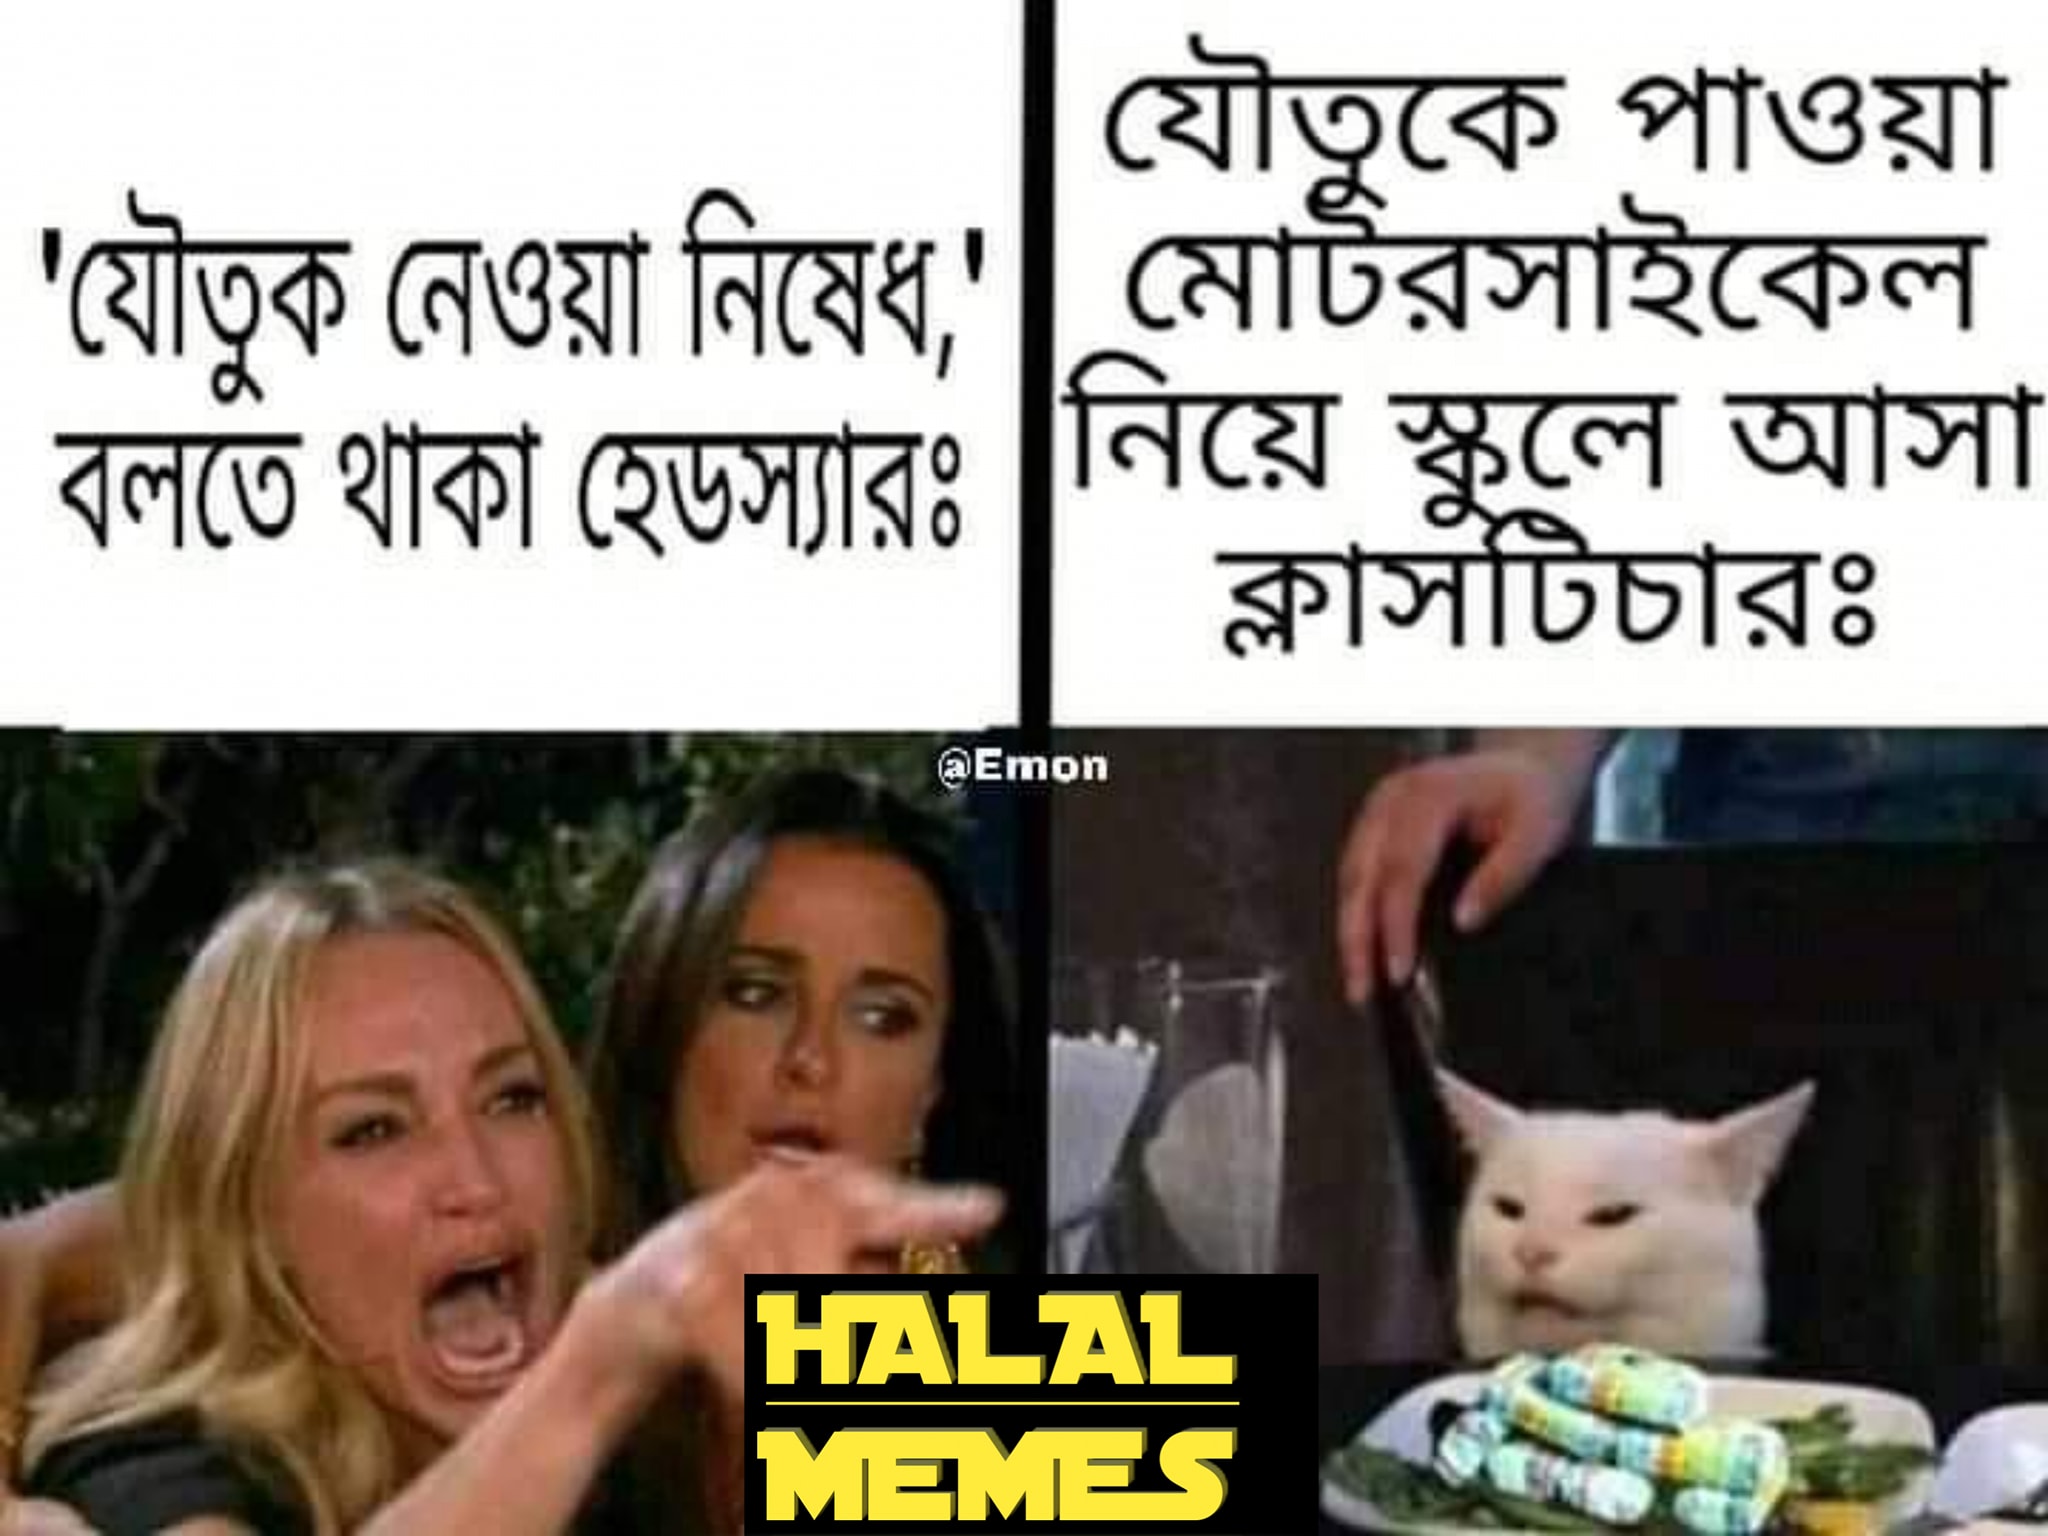
Text: যৌতুক নেয়া নিষেধ' বলতে থাকা হেডস্যার: যৌতুকে পাওয়া মোটরসাইকেল নিয়ে স্কুলে আসা ক্লাসটিচার:
Label: Non Hate